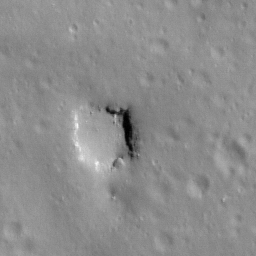
Pit: Stevinus 22
Host crater: Stevinus
Host type: impact_melt
Lunar coordinates: latitude -32.935, longitude 53.959